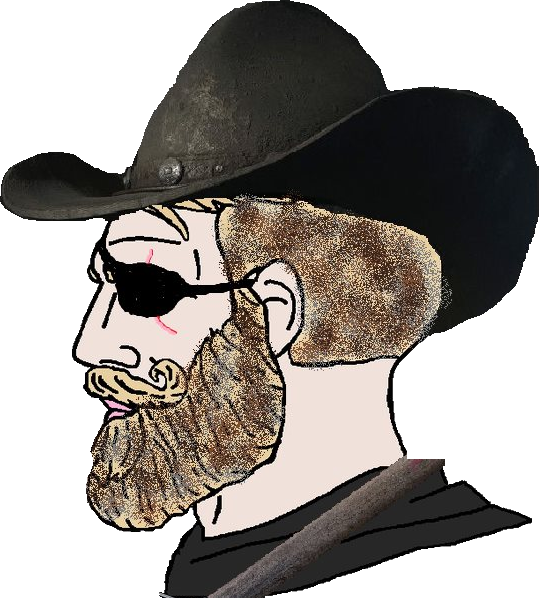
Label: 4_Yes_Chad